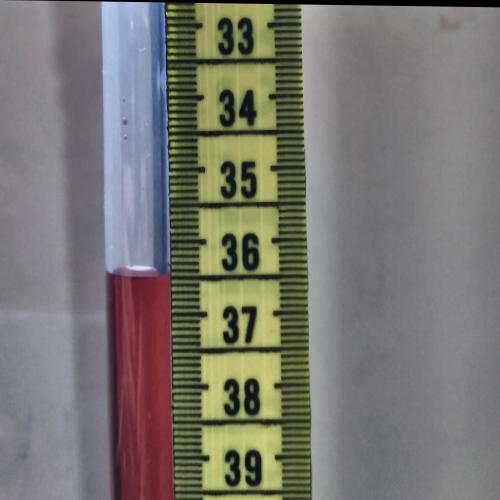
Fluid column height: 36.5 cm